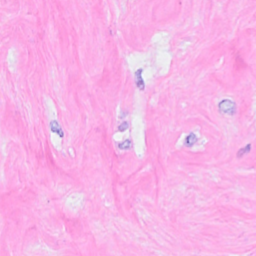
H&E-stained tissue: Breast